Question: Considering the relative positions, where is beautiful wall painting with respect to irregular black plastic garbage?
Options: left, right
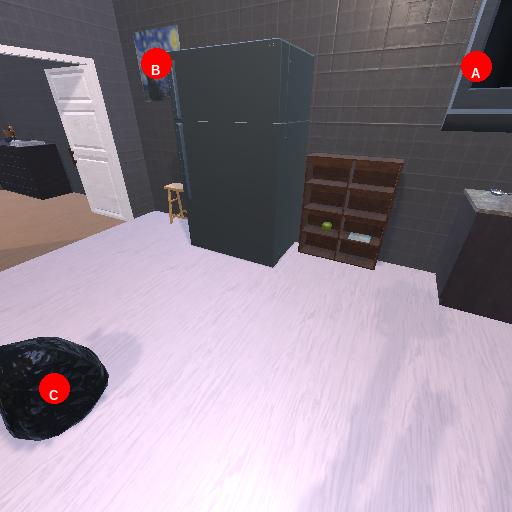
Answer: left